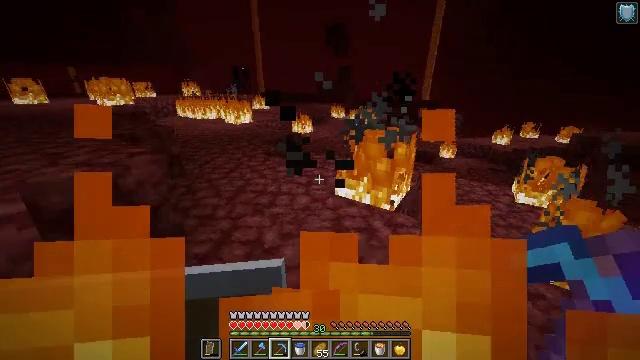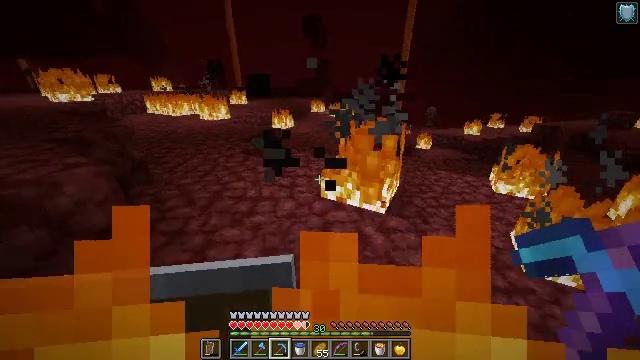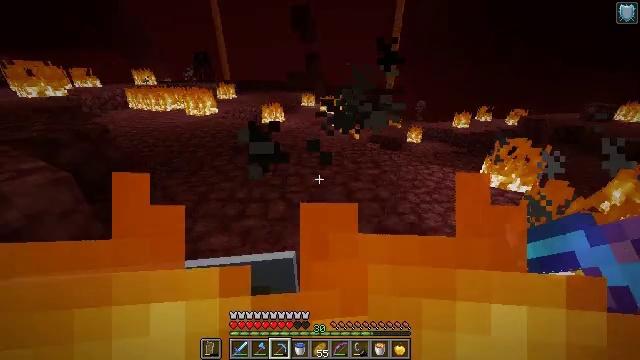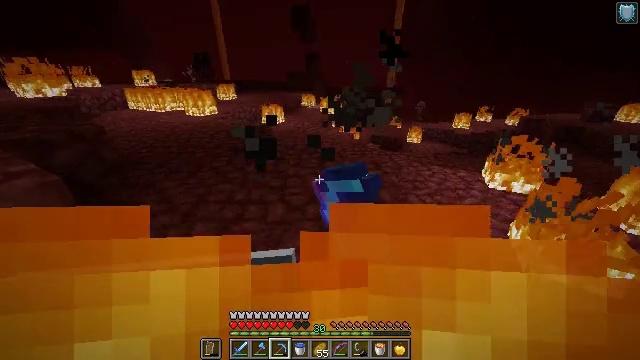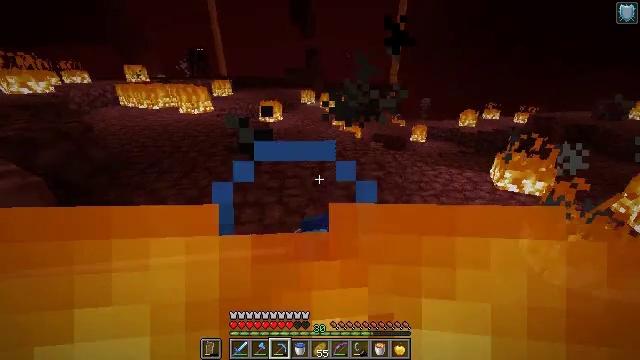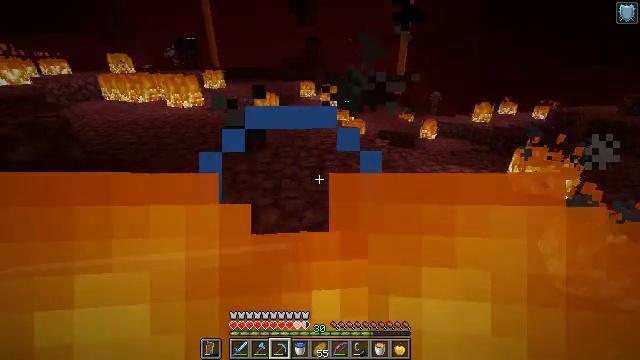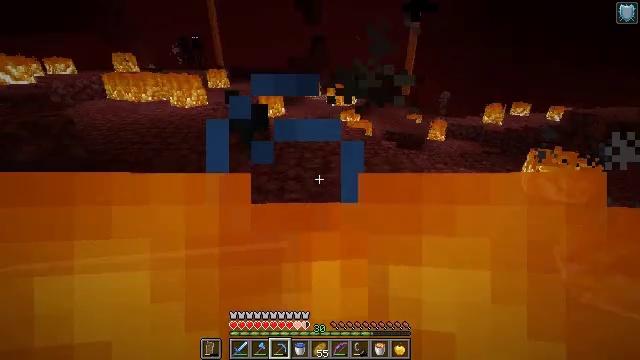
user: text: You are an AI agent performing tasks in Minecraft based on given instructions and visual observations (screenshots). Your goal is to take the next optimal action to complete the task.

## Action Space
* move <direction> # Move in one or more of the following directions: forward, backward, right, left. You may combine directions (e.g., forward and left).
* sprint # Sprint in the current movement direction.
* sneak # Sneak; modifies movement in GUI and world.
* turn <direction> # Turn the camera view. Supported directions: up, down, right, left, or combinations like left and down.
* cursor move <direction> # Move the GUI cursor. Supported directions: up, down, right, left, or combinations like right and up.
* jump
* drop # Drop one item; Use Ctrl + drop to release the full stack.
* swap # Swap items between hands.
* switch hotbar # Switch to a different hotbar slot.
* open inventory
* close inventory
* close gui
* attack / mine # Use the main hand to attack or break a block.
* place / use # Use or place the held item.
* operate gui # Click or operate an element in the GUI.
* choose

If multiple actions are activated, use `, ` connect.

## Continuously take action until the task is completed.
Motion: motion action
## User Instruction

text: Put out the fire.
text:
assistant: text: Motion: move forward, turn right and down
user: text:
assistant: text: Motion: turn right and down, attack / mine
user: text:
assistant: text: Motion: attack / mine
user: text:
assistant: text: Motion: attack / mine
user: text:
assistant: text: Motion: attack / mine
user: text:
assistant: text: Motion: turn left
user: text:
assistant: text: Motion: no_op